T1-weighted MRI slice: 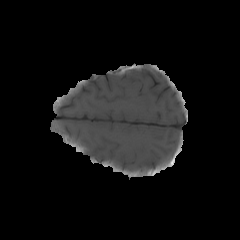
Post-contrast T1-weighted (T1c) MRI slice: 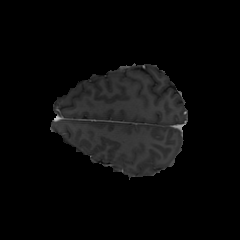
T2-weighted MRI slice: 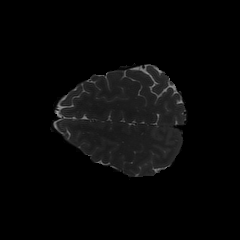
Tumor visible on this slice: no